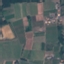
Land use / land cover: PermanentCrop